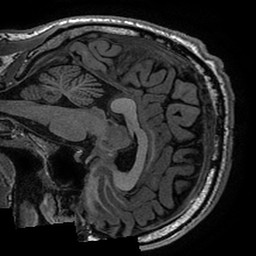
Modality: T1w
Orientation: sagittal
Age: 42
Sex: male
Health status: healthy
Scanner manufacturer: ge
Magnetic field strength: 3 T
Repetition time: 0.006652 s
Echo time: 0.002928 s